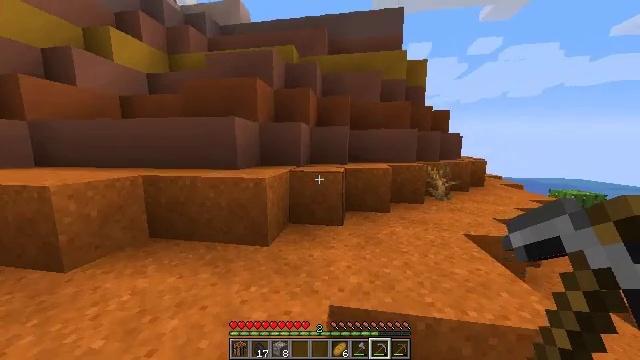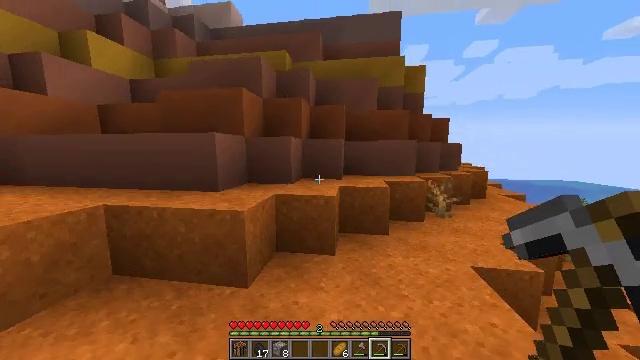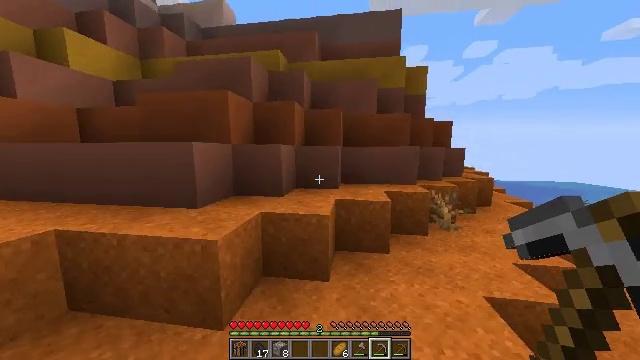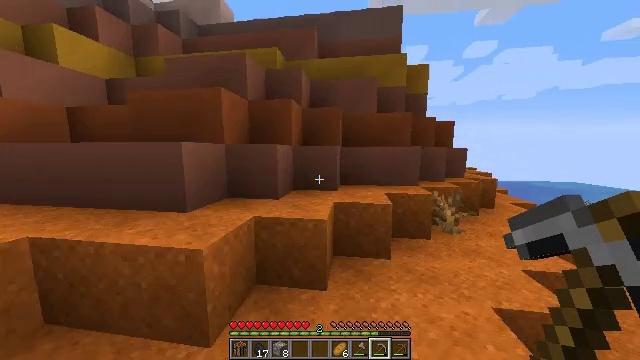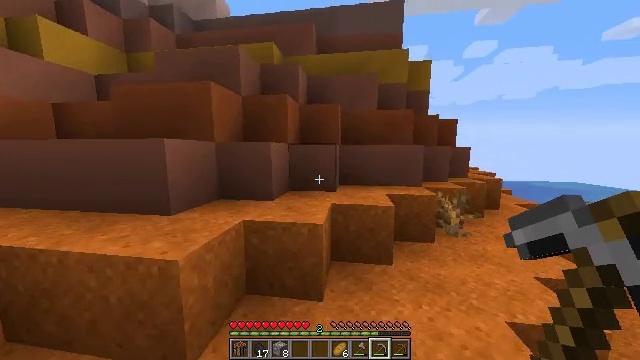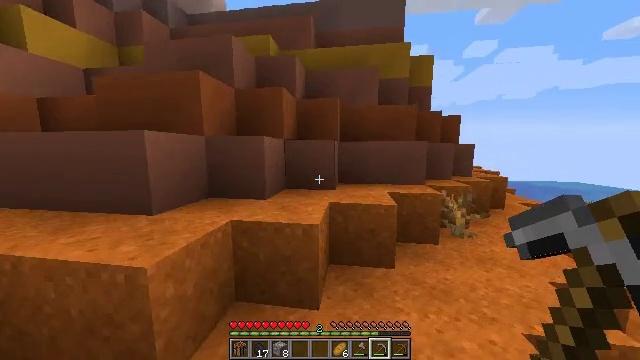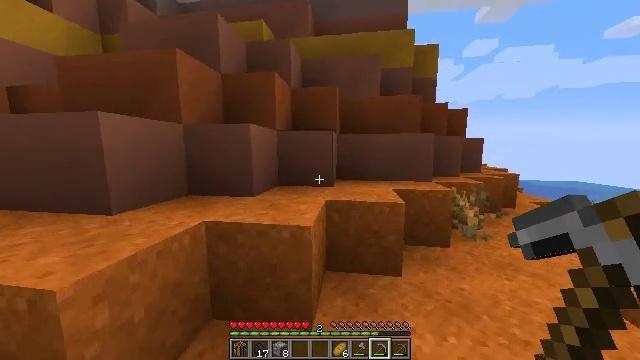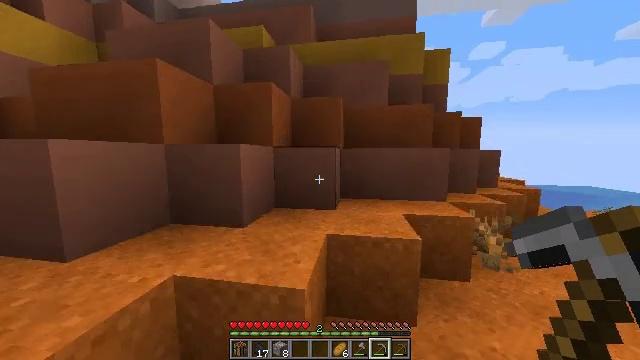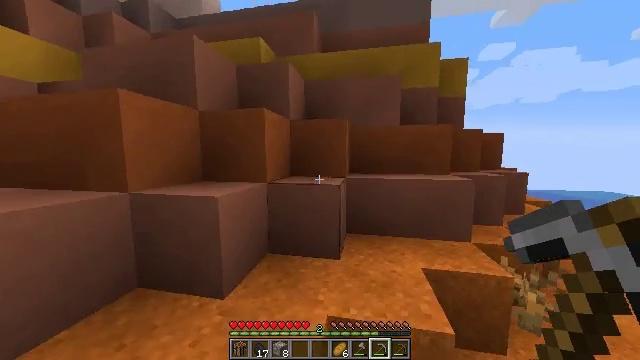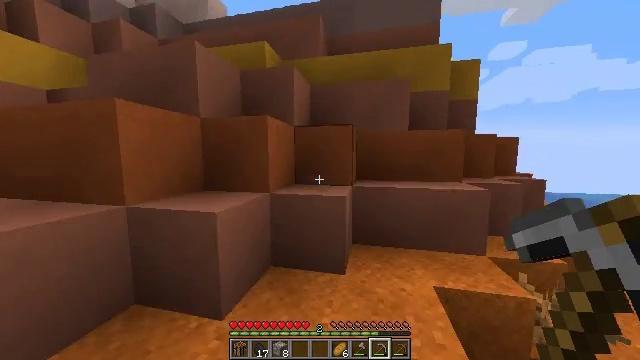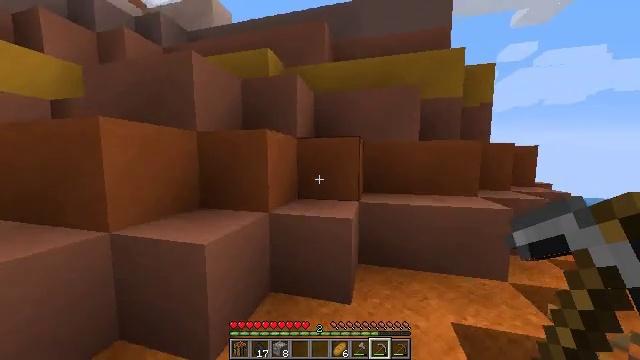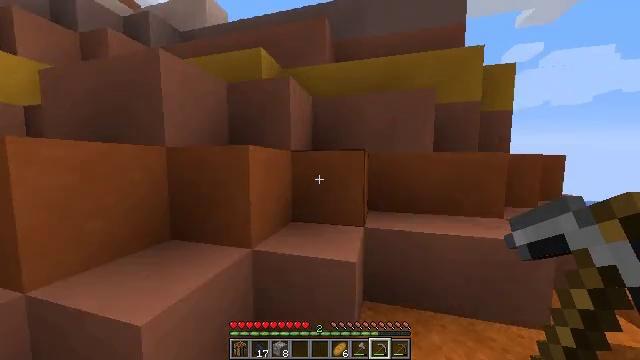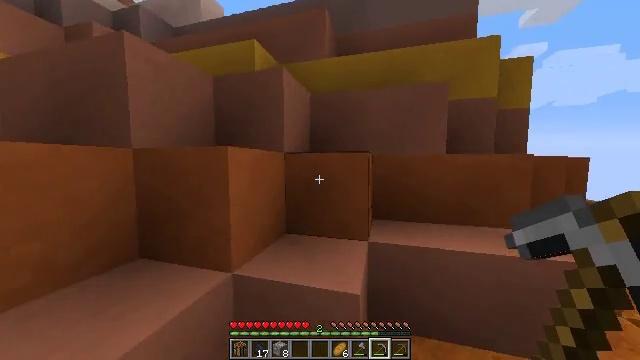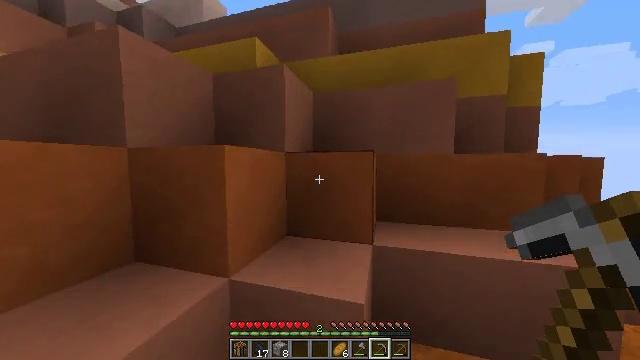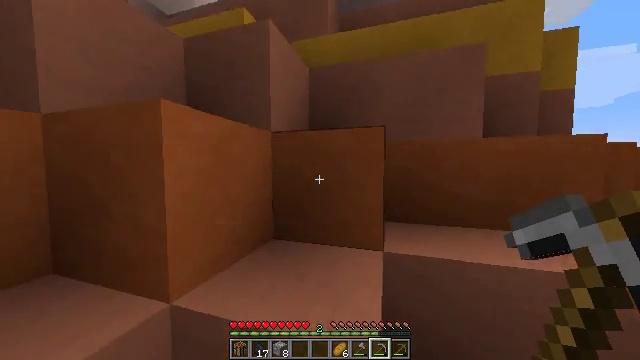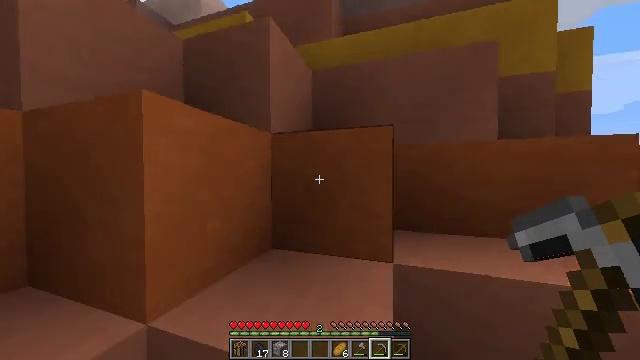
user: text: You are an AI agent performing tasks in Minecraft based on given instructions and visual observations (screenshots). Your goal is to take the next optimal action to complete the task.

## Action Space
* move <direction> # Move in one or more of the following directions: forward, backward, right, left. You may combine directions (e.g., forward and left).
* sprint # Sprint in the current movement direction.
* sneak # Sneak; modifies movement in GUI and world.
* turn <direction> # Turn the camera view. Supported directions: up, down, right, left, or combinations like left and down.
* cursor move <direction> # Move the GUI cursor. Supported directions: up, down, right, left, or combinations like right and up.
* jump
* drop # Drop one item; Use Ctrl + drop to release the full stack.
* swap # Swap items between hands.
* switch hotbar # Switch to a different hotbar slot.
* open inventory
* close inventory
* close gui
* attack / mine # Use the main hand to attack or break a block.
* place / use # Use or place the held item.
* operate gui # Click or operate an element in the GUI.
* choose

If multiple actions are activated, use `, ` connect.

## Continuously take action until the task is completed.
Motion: motion action
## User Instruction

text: Harvest yellow terracotta for crafting.
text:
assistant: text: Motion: move forward, sprint, jump
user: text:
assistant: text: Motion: move forward, sprint, jump
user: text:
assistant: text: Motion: move forward, sprint
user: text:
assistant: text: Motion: move forward, sprint
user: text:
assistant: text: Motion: move forward, sprint
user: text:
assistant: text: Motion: move forward, sprint
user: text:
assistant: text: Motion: move forward, sprint, turn left, jump
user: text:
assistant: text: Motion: move forward, sprint, turn left, jump
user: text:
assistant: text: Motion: move forward, sprint, turn left, jump
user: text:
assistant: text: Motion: move forward, sprint, turn left, jump
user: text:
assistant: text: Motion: move forward, sprint, jump
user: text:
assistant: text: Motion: move forward, sprint, jump
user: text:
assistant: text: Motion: move forward, sprint
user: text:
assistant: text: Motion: move forward, sprint
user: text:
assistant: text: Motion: move forward, sprint, turn left and up, jump
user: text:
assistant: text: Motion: move forward, sprint, turn left and up, jump
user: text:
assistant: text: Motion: move forward, sprint, turn up, jump
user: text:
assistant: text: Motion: move forward, sprint, turn up, jump
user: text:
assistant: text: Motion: move forward and move right, sprint, turn up, jump
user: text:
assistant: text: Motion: move forward and move right, sprint, turn up
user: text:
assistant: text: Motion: move forward and move right, sprint
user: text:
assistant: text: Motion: move forward and move right, sprint
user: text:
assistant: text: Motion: move forward and move right, sprint
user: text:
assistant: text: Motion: move forward and move right, sprint, jump
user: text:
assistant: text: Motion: move forward and move right, sprint, turn left and down, jump
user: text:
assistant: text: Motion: move forward, sprint, turn left and down, jump
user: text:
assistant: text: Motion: move forward, sprint, turn left and down, jump
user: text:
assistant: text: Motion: move forward, sprint, turn left and down, jump
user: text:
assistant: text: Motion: move forward, sprint, turn left and down, jump
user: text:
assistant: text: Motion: move forward, sprint, turn left and down, jump